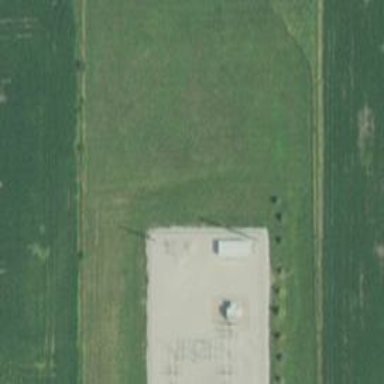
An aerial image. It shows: Distribution-level power substation.